Question: I am using iCarousel in my iPad application, i would like to know if there is way to change the view of the center item dynamically whenever selected. In short i would like to achieve something like this
I managed to set the first index (item - 0) to red, but i could not figure out a way to do the following:
When 1 is selected i wish to change the image of 0 to plain white and 1 to red.
Something for 2 as well.
Any Help or Advise would be appreciated.
Thanks
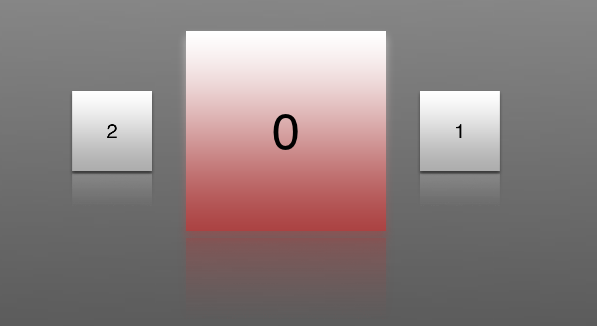
Answer: If you want to select item and then change the colour then just simply use:
'''
- (void)carousel:(iCarousel *)carousel didSelectItemAtIndex:(NSInteger)index{
//change the view of current index
}
'''
If you want current item colour is red without select, then you need to do more things:
'''
- (UIView *)carousel:(iCarousel *)carousel viewForItemAtIndex:(NSUInteger)index reusingView:(UIView *)view{
//Here you need to check current index
if (index == self.carousel.currentItemIndex) {
//change the view
}
}
'''
And also you need to use this method to check index changed or not:
'''
- (void)carouselCurrentItemIndexDidChange:(iCarousel *)carousel{
//you need to reload carousel for update view of current index
[self.carousel reloadData];
}
'''